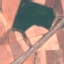
Label: Highway